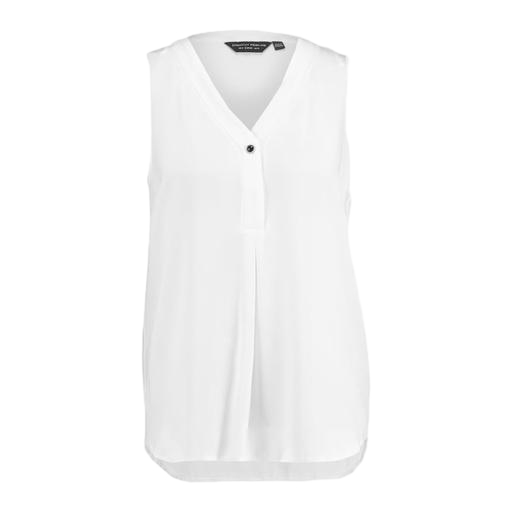
white sleeveless button, white sleeveless shirt, white sleeveless pleat back top, white background